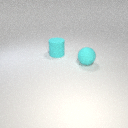
large cyan rubber cylinder to the left of large cyan rubber sphere